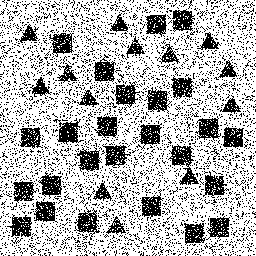
Squares: 25
Triangles: 13
Stars: 0
Total shapes: 38